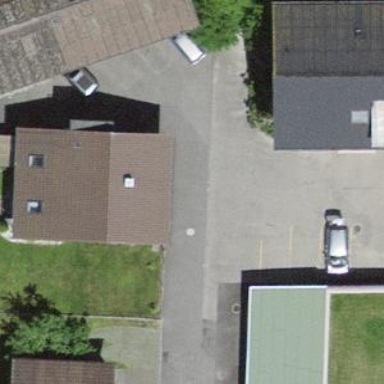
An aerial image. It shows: Residential building.